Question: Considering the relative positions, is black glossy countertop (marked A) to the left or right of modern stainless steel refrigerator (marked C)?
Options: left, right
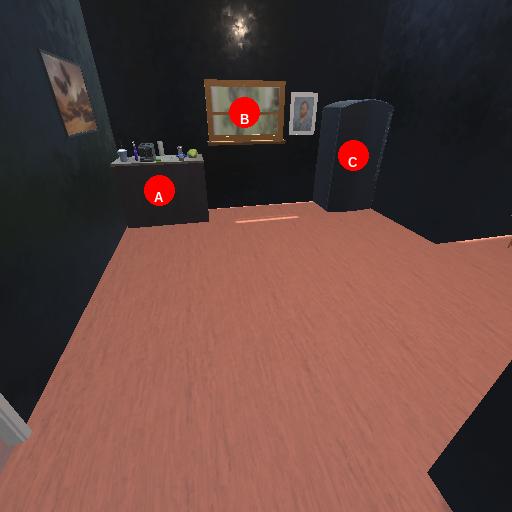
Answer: left